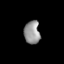
Tissue: lung
Cell type: Epithelial cells
Senescence score: 0.1298
Nuclear area (px): 360
Mean DAPI intensity: 148.461